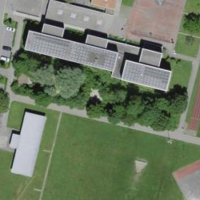
EUNIS habitat code: 54
Species observed at this site:
Bellis perennis
Cornus sanguinea
Acer campestre